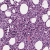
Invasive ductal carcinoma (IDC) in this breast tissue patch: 1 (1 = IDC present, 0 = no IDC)